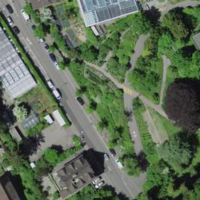
EUNIS habitat code: 53
Species observed at this site:
Helicoverpa armigera
Cepaea hortensis
Eurydema oleracea
Fagus sylvatica
Phalangium opilio
Zygaena filipendulae
Apoderus coryli
Apis mellifera
Polistes dominula
Coreus marginatus
Geranium nodosum
Colletes hederae
Synema globosum
Vicia sepium
Anguis fragilis
Podarcis muralis
Colletes cunicularius
Passer domesticus
Anthophora plumipes
Valgus hemipterus
Primula veris
Papilio machaon
Eristalis tenax
Knautia arvensis
Lysimachia vulgaris
Bombus humilis
Lamprocapnos spectabilis
Adelphocoris lineolatus
Orobanche hederae
Bombus lapidarius
Myathropa florea
Cerceris rybyensis
Closterotomus biclavatus
Anthonomus rubi
Issus coleoptratus
Carpocoris purpureipennis
Lampyris noctiluca
Stictocephala bisonia
Halictus scabiosae
Dasysyrphus tricinctus
Phaneroptera nana
Misumena vatia
Dolycoris baccarum
Tanacetum vulgare
Stomorhina lunata
Primula vulgaris
Episyrphus balteatus
Clytra quadripunctata
Macroglossum stellatarum
Myrmica rubra
Cylindromyia bicolor
Melittis melissophyllum
Dasysyrphus albostriatus
Anthocharis cardamines
Ectopsocus petersi
Tettigonia viridissima
Graphosoma italicum
Pieris napi
Pieris rapae
Stenurella melanura
Clanoptilus marginellus
Enoplognatha ovata